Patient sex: F
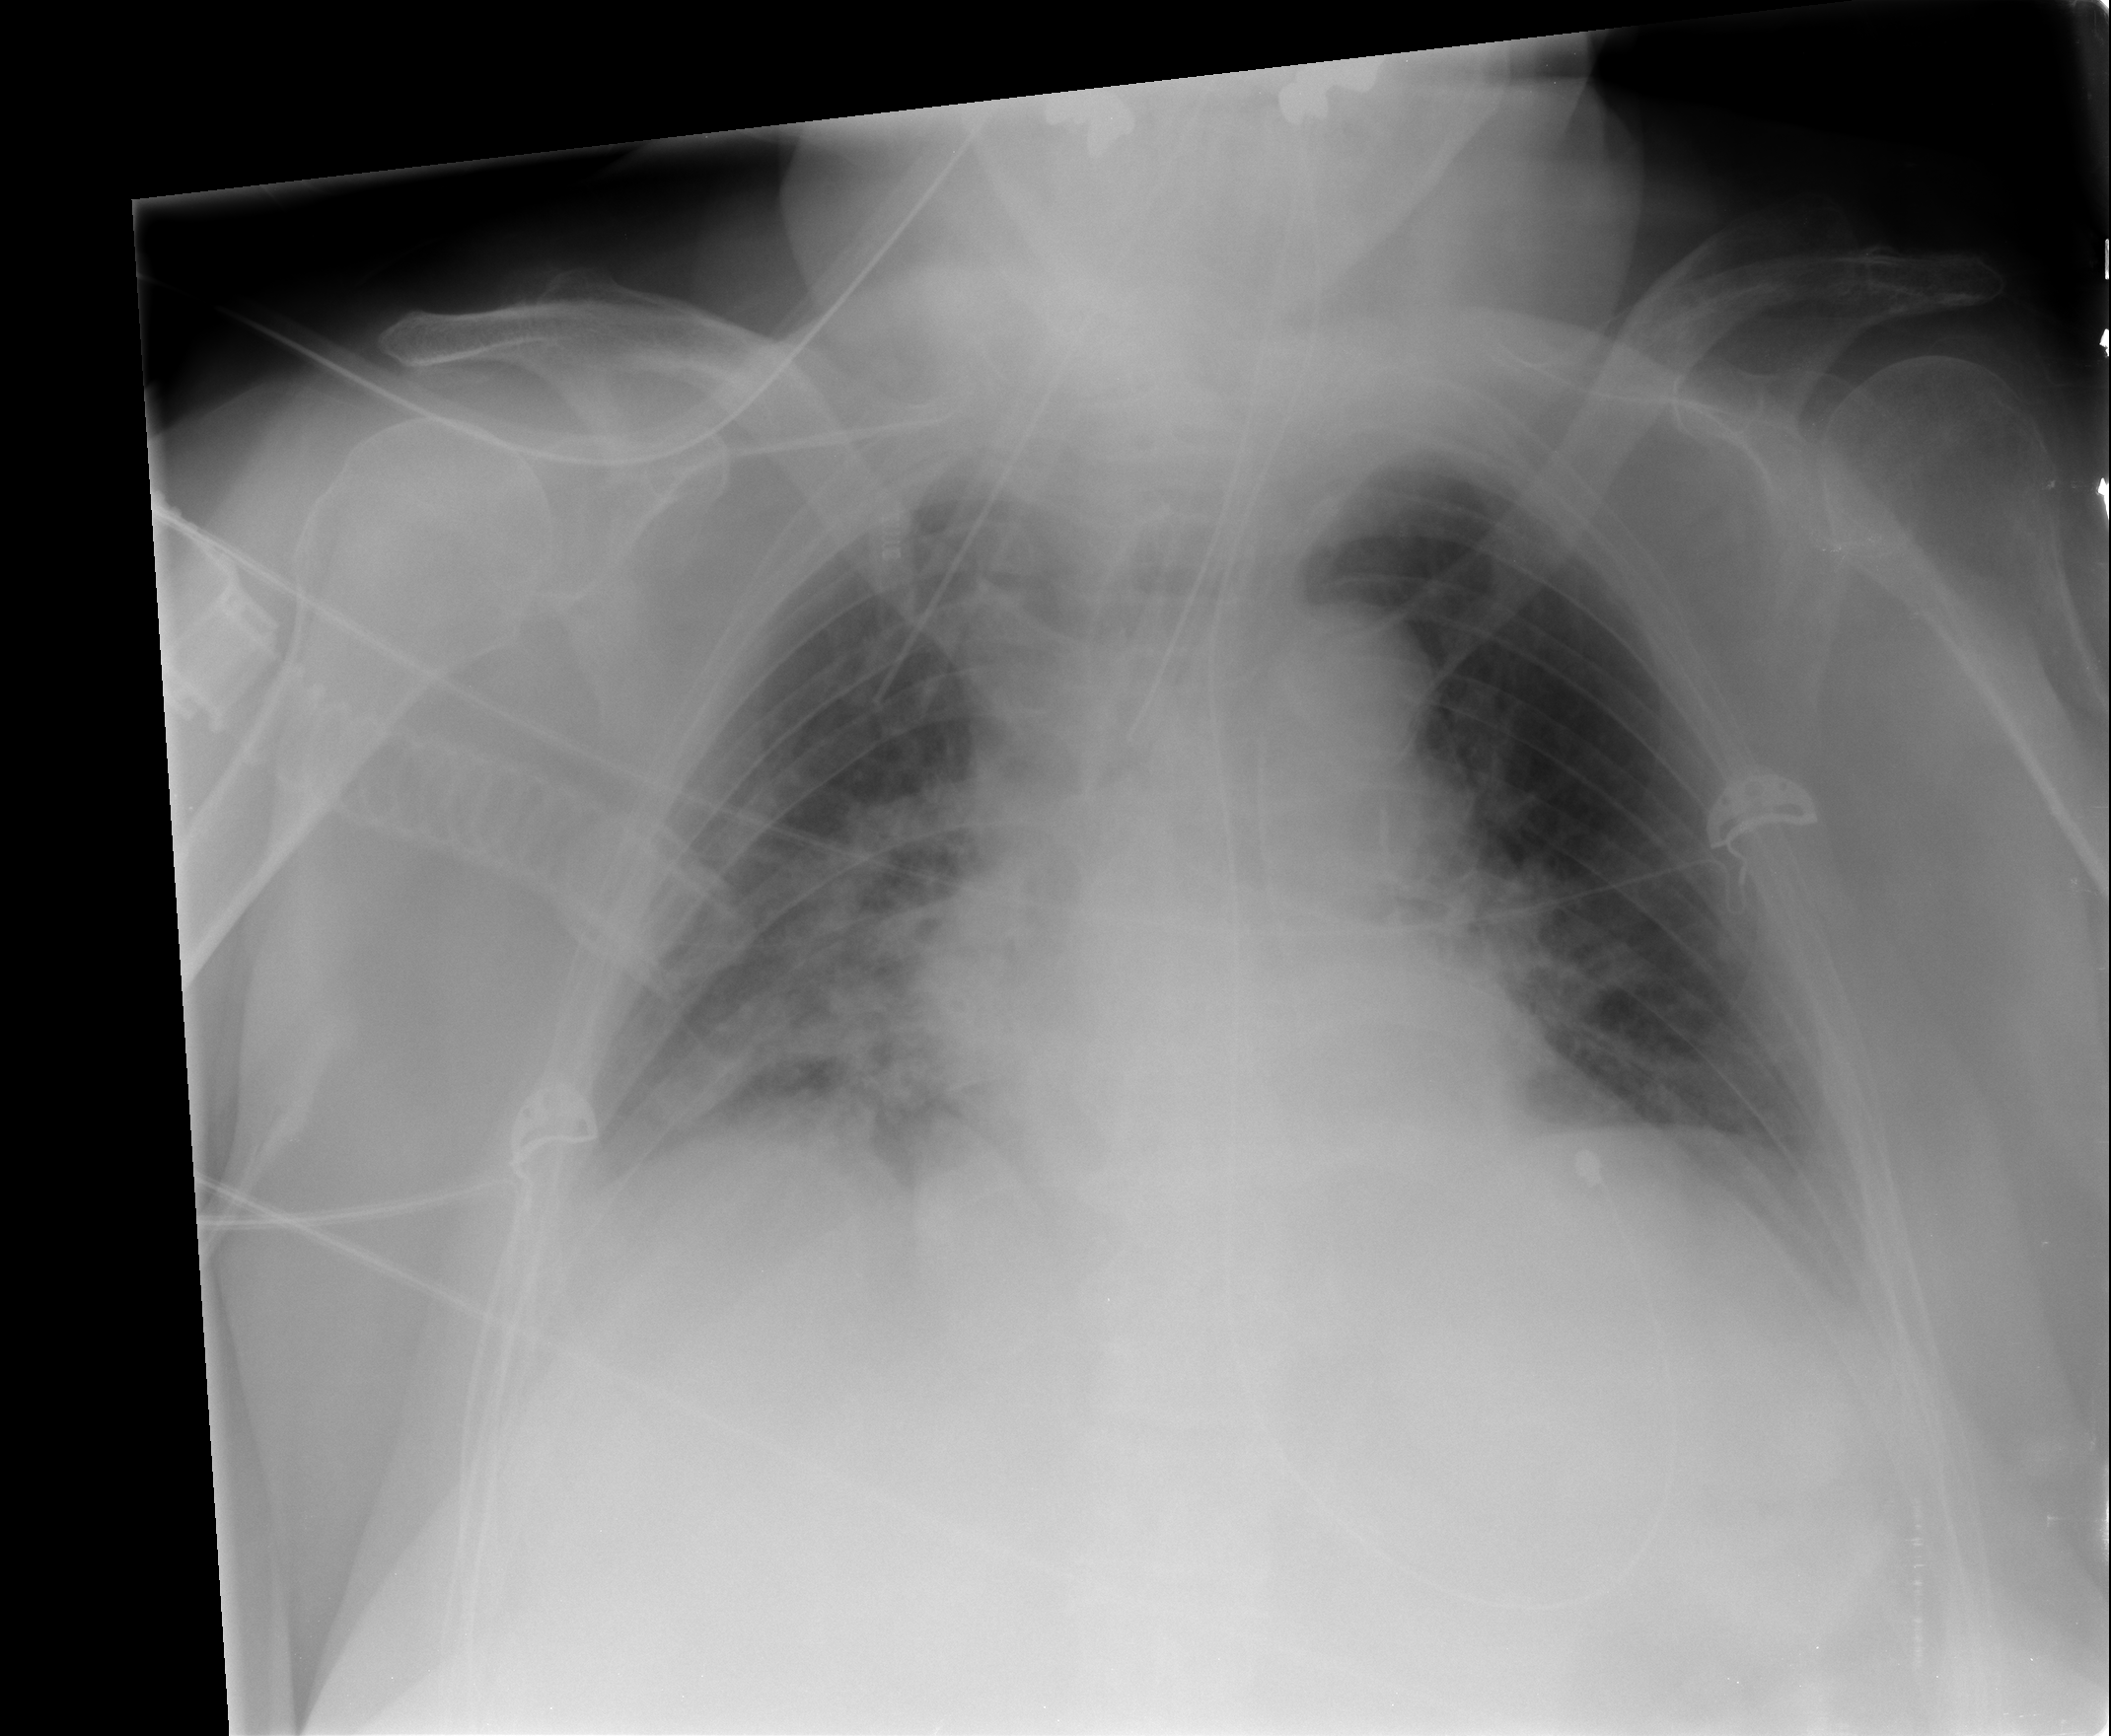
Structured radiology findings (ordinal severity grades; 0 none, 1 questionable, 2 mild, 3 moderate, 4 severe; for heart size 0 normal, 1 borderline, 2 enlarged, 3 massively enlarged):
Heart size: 2
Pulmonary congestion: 3
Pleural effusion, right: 1
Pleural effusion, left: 1
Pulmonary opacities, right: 2
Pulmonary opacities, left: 2
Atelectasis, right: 2
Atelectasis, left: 2